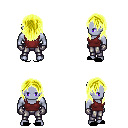
a pixel art fantasy rpg character, male body template, dark elf, purple skin, maroon pirate shirt, metal pants, gold long hairstyle, metal gloves, black slippers, four views (front, back, left, right), 2x2 character sprite sheet, small pixel art, hard edges, no anti-aliasing